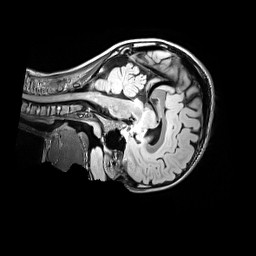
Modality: FLAIR
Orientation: sagittal
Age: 10
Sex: male
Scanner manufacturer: siemens
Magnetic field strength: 3 T
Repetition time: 5 s
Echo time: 0.388 s